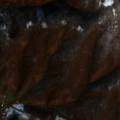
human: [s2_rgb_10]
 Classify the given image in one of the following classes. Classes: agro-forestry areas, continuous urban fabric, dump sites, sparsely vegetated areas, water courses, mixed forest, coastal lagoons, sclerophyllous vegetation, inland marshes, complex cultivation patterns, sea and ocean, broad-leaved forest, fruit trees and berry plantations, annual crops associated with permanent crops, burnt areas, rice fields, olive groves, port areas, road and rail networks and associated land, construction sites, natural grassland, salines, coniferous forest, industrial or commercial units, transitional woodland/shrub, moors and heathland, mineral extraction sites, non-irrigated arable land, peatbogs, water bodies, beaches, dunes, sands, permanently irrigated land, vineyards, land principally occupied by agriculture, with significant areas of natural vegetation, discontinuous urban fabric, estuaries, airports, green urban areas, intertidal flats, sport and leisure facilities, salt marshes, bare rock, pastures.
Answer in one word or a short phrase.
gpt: non-irrigated arable land, broad-leaved forest, coniferous forest, transitional woodland/shrub